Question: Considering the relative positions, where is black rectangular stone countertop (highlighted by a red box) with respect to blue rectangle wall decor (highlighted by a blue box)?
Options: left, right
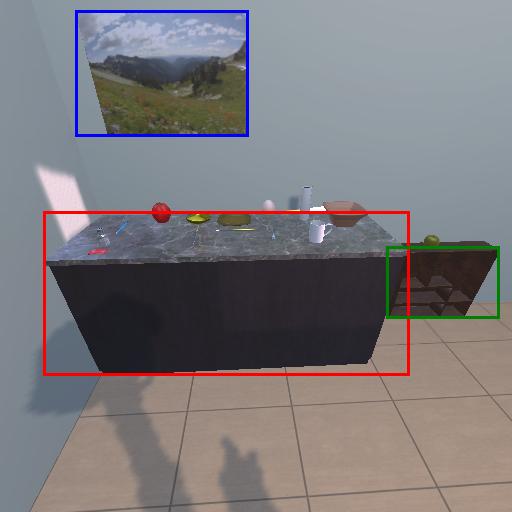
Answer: left